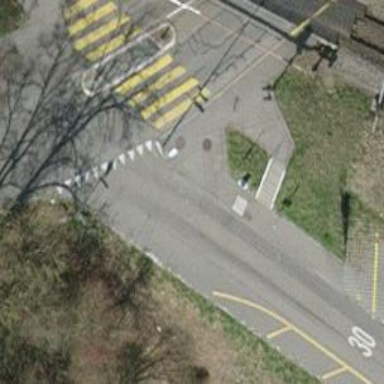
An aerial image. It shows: Platform for public transport is situated by the road.